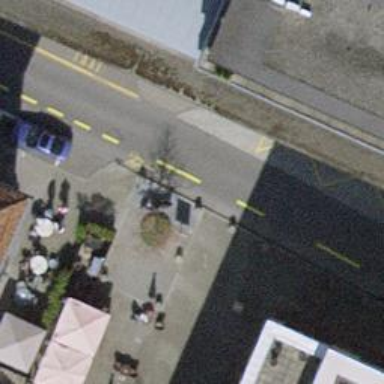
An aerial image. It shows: Bollard.